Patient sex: F
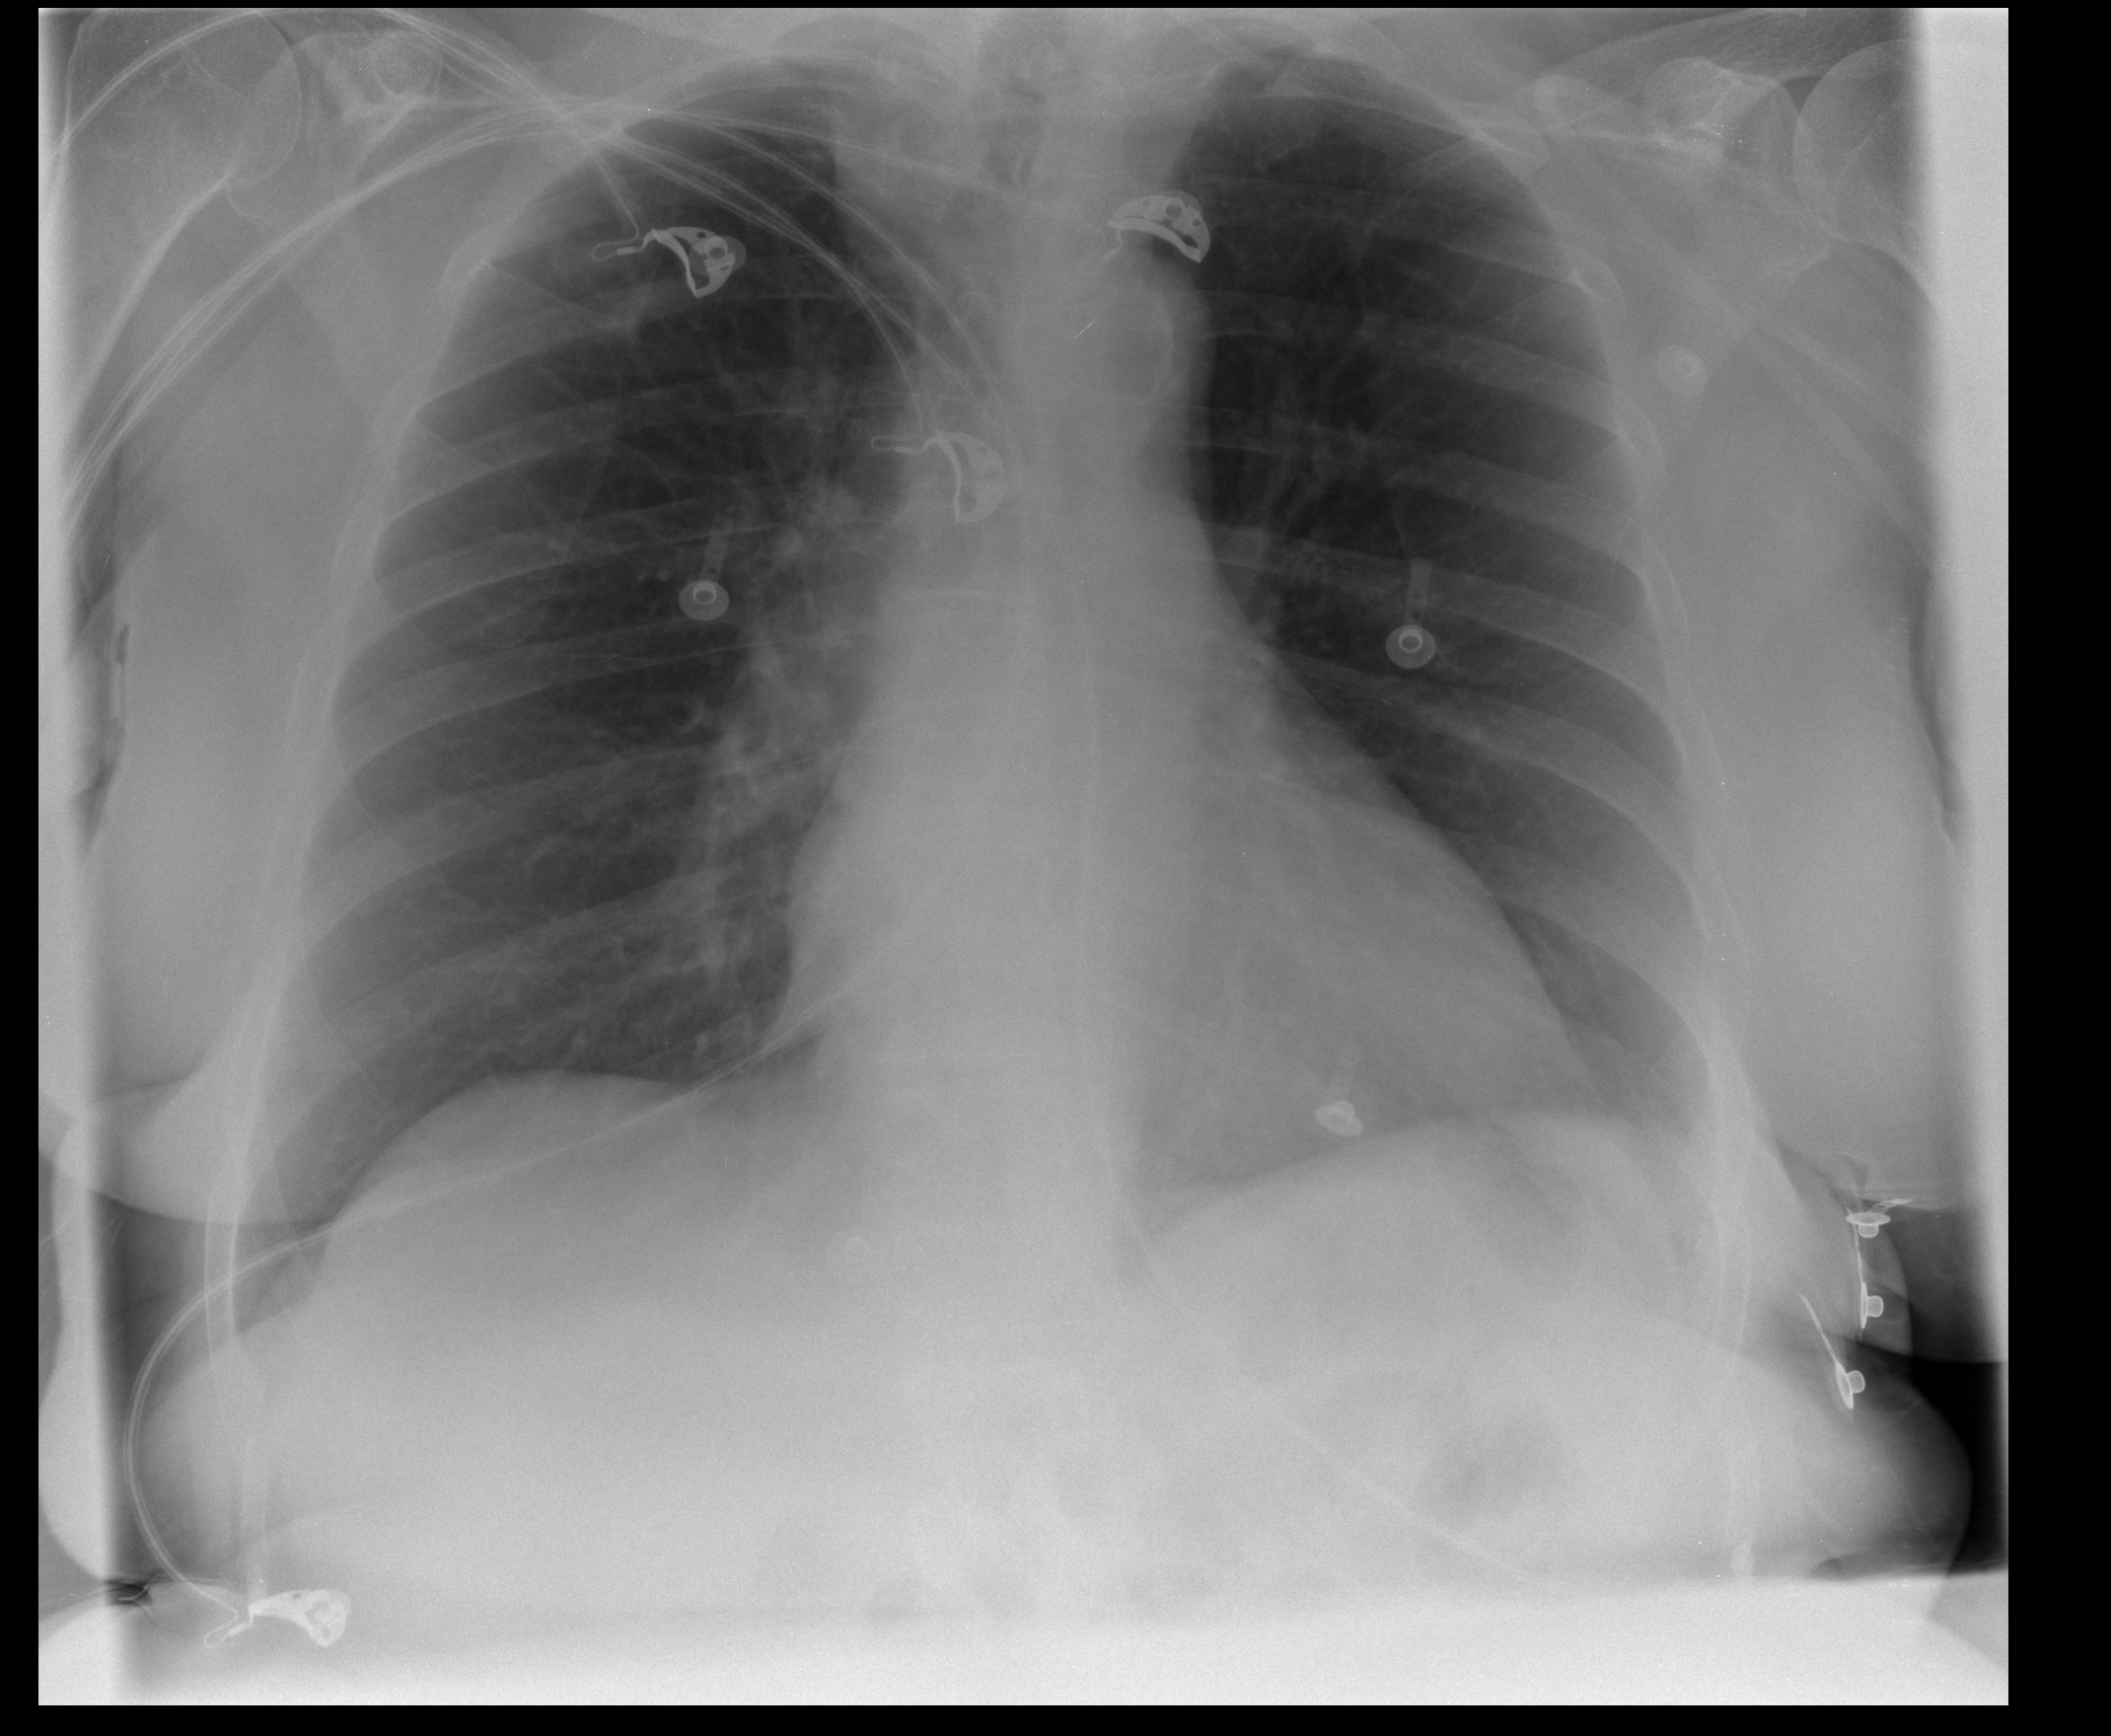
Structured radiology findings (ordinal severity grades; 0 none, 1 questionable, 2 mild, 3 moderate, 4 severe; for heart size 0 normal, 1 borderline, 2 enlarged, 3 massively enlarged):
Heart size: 0
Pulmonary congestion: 1
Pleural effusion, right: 0
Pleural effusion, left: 1
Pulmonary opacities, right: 0
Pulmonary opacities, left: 0
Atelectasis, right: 1
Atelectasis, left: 1